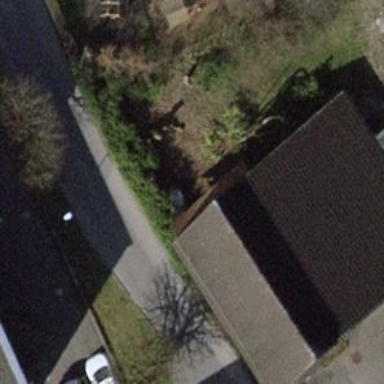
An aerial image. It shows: Hut.